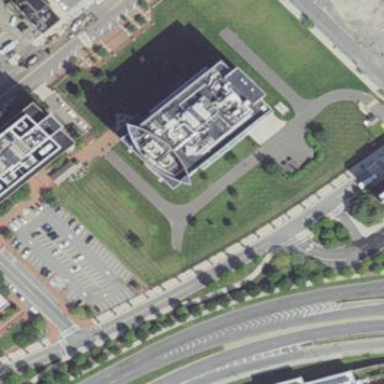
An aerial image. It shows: View of university building.